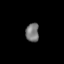
Tissue: lung
Cell type: Endothelial cells
Senescence score: 0.5604
Nuclear area (px): 244
Mean DAPI intensity: 120.16